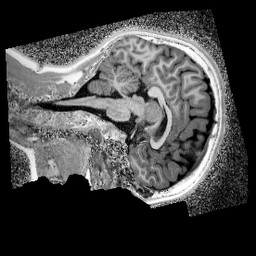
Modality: UNIT1_denoised
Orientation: sagittal
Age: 12
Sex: male
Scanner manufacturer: siemens
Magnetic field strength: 3 T
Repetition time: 4 s
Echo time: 0.00299 s